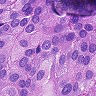
Metastatic tissue present: yes